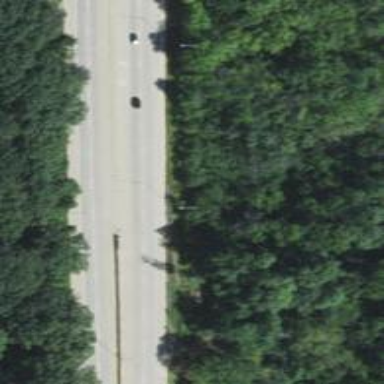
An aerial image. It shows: Trunk highway.